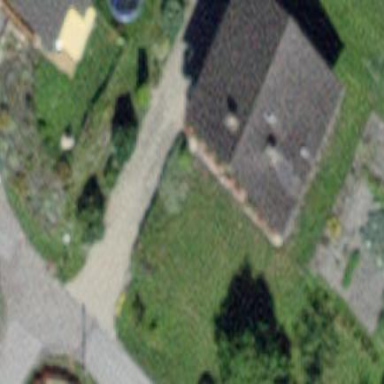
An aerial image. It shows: Simple house.